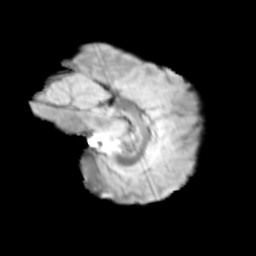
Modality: T2w
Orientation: sagittal
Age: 12
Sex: male
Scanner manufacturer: siemens
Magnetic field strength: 3 T
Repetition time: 3.8 s
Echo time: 0.07 s